Group 1:
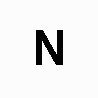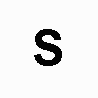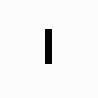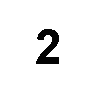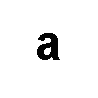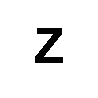
Group 2:
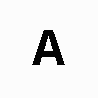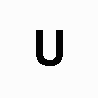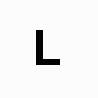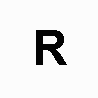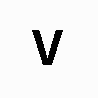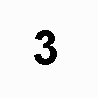
Rule separating the two groups: Line between ends intersects symbol vs. not
Author: Jago Collins